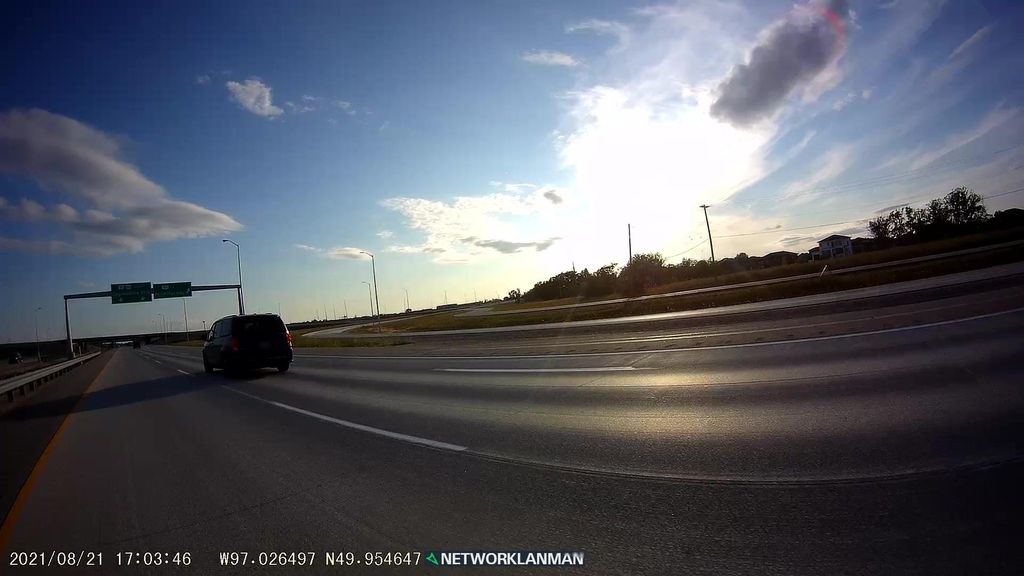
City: winnipeg